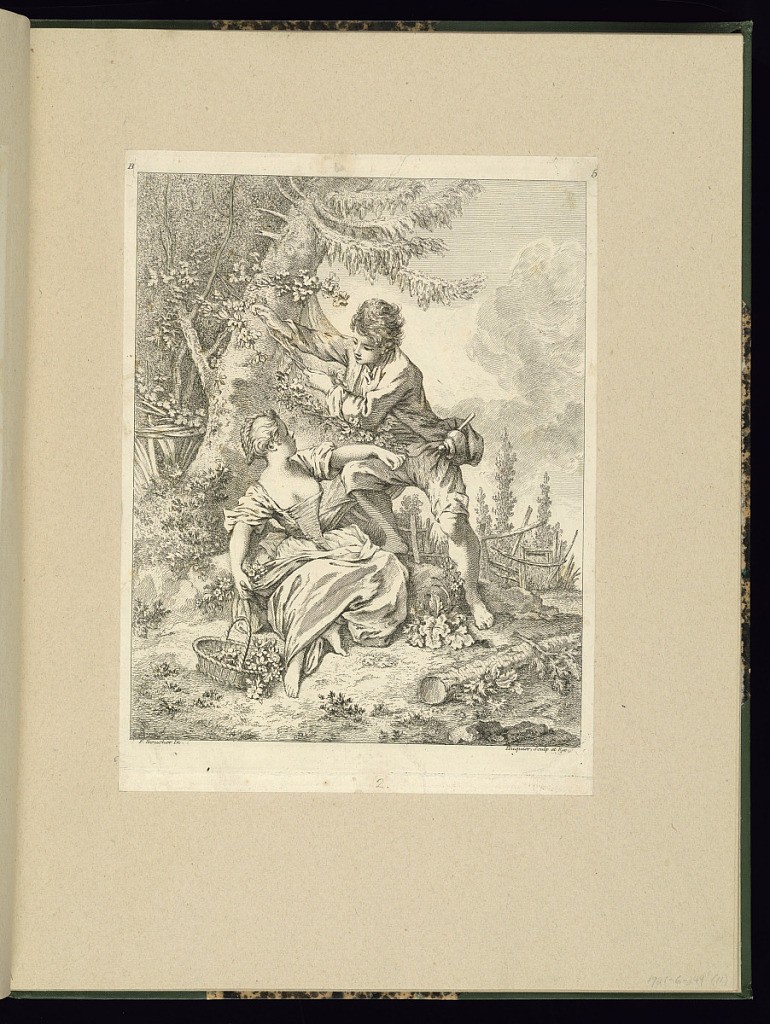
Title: A Man and Woman in a Landscape
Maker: François Boucher, French, 1703–1770
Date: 1751
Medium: Etching on laid paper
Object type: Print
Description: A pastoral scene with a couple in a landscape. A woman sits by a tree looking up to a man with her arm leaning on his thigh. The man reaches up to the tree tying a string or rope. The two are looking at each other and are barefoot. A basket of flowers near the women's right foot. Trees and a fence in the background. The plate is numbered and signed.